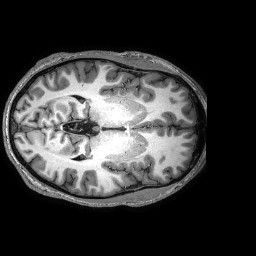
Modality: T1w
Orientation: axial
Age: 18
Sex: male